Interaction volume radius: 5 \u00c5
Interaction volume height: 15 \u00c5
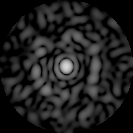
Disorder parameter: 0.8423